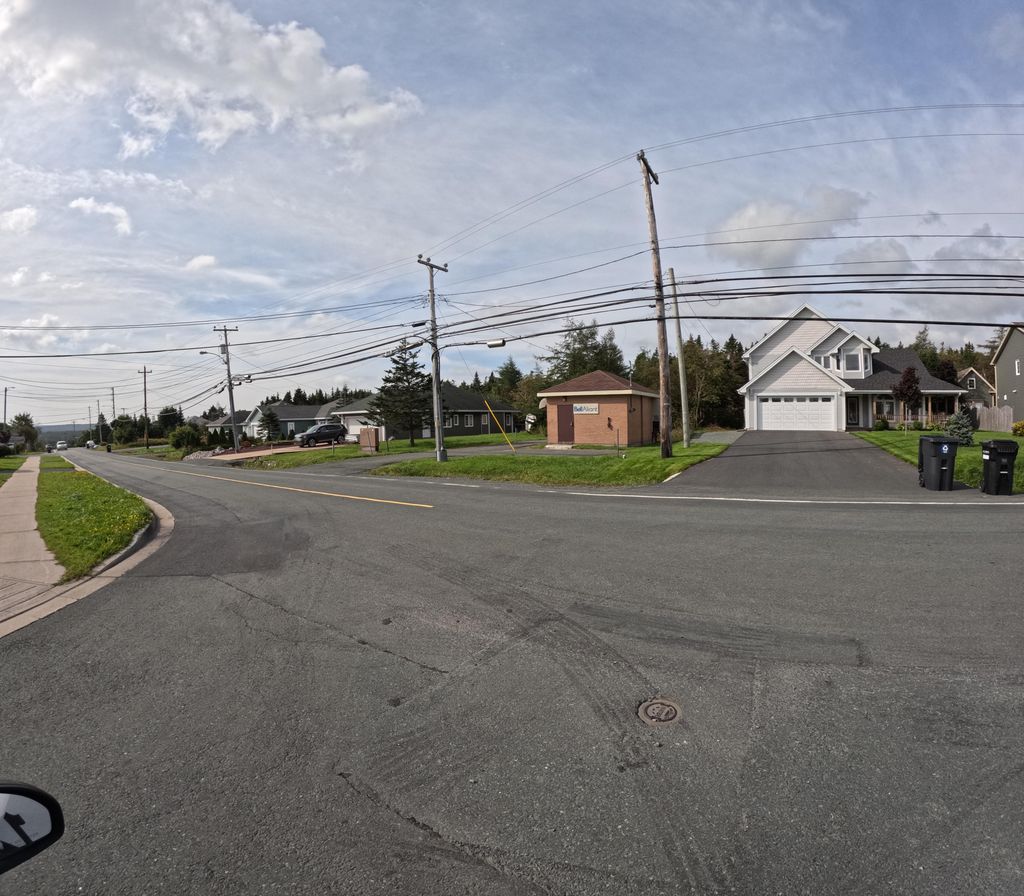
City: st_johns